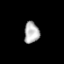
Tissue: prostate
Cell type: Endothelial cells
Senescence score: 0.6913
Nuclear area (px): 315
Mean DAPI intensity: 178.657